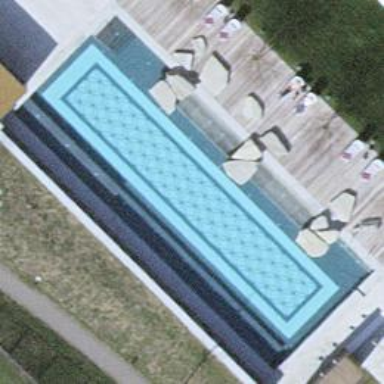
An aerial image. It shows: Swimming pool located in leisure land.